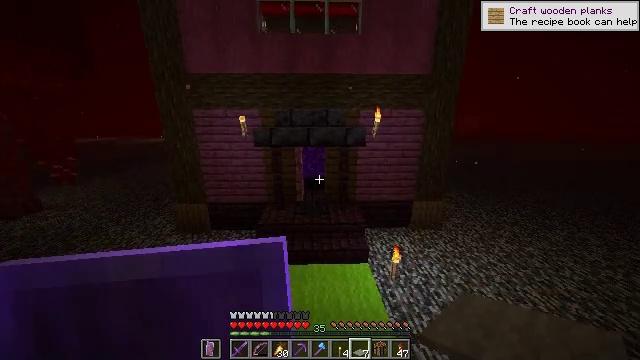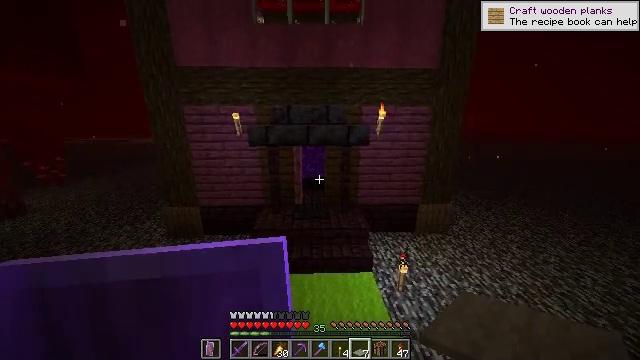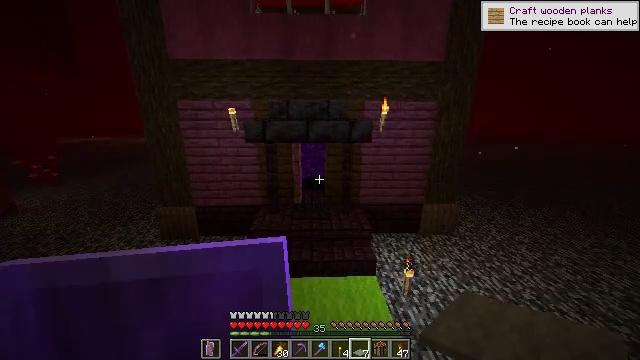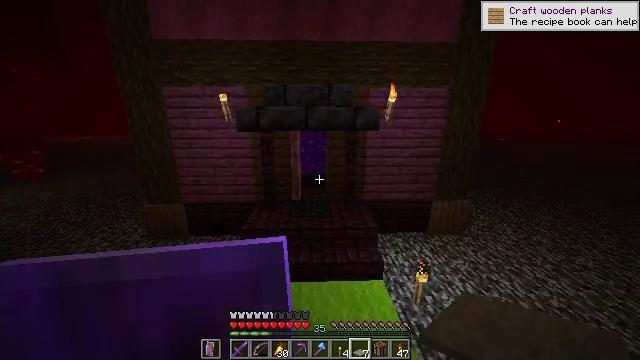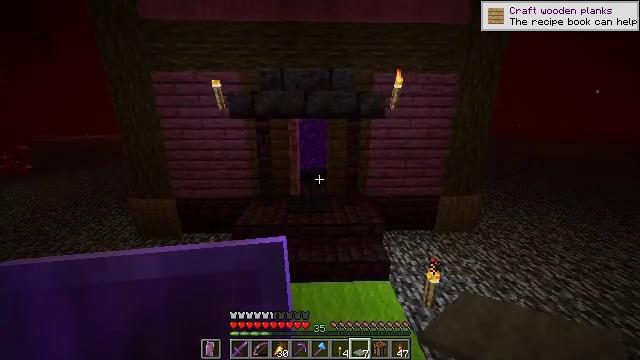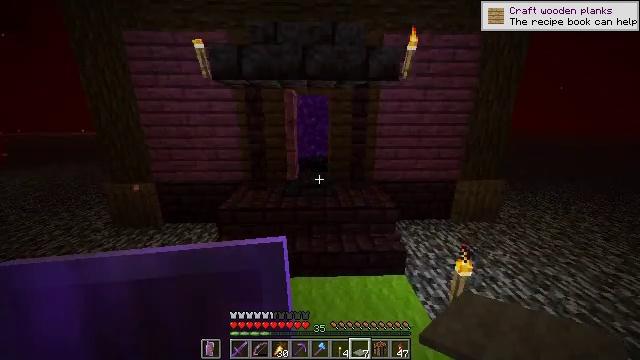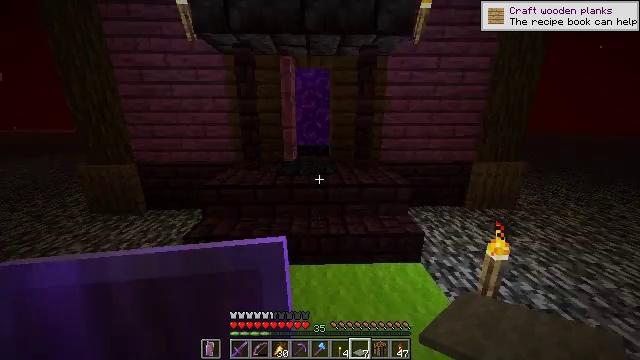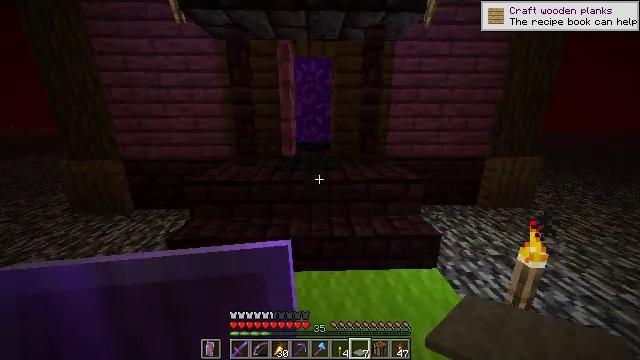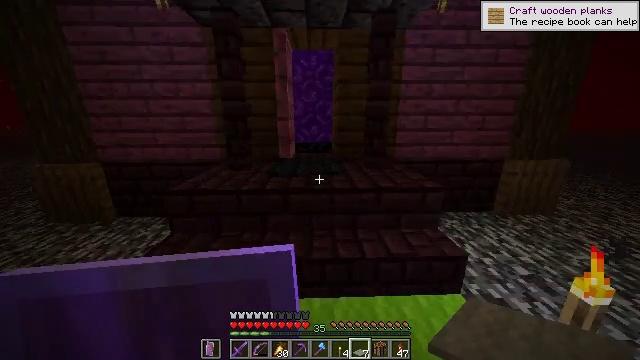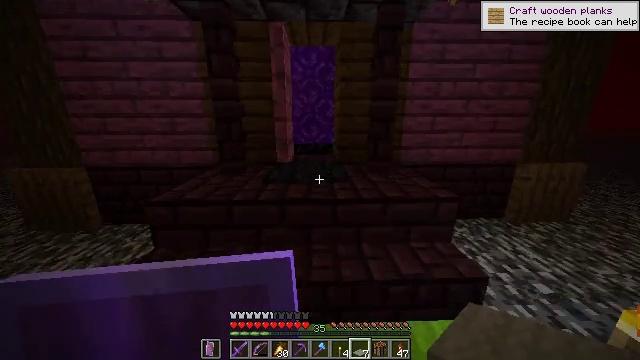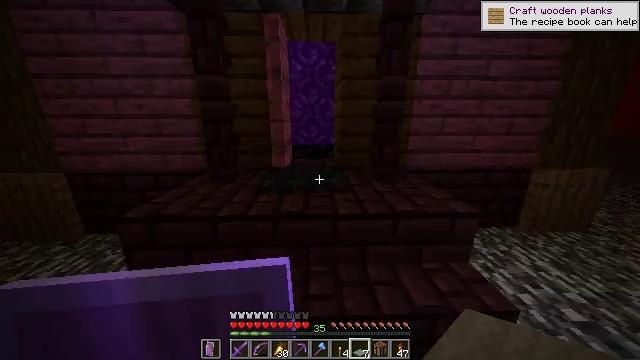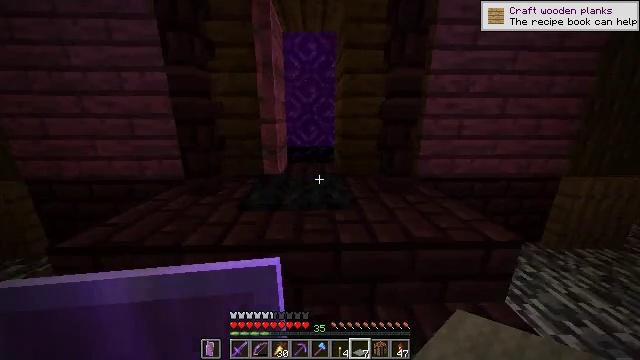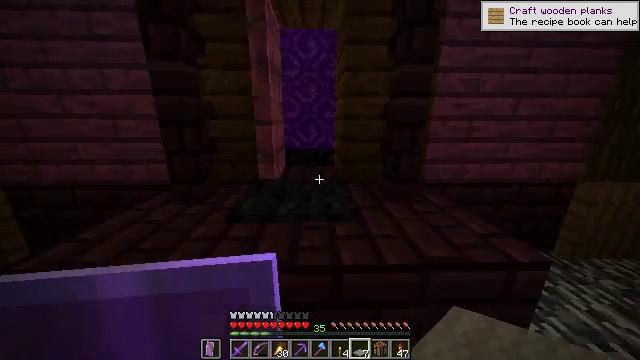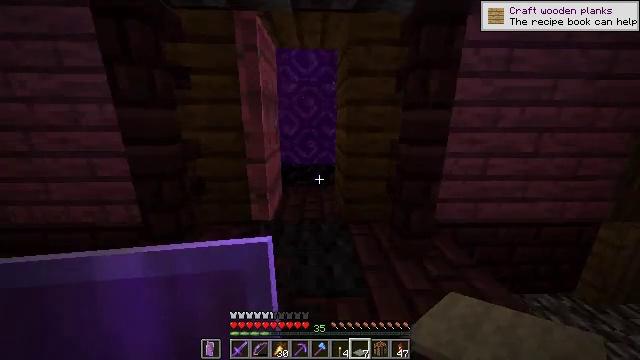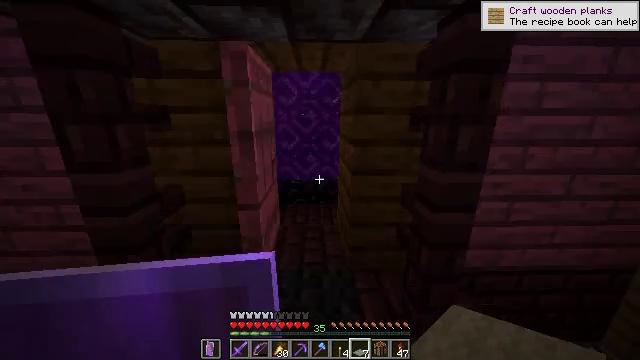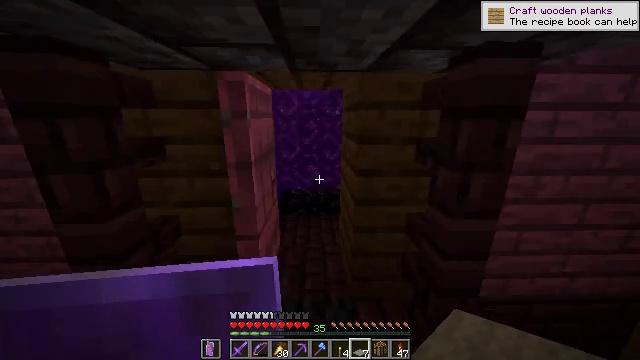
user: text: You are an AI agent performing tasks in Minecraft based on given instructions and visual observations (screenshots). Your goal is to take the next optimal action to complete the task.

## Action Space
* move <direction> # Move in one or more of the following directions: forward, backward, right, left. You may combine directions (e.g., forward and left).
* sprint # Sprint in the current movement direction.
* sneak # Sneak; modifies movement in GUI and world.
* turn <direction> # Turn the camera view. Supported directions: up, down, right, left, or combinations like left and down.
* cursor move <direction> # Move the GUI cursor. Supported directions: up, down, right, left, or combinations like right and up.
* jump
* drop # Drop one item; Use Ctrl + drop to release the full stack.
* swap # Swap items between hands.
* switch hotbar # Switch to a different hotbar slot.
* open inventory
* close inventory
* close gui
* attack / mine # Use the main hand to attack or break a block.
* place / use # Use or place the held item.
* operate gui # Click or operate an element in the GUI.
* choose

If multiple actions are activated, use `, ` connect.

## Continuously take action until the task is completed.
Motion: motion action
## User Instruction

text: Pick up the yellow carpet.
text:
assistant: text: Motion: move forward, sprint
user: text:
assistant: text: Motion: move forward, sprint
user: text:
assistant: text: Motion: move forward, sprint
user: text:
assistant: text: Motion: move forward, sprint
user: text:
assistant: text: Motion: move forward, sprint
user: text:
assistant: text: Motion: move forward, sprint
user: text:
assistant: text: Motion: move forward, sprint
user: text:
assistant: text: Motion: move forward, sprint
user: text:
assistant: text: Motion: move forward, sprint
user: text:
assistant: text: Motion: move forward, sprint
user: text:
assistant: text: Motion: move forward, sprint
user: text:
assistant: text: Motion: move forward, sprint
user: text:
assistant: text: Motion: move forward, sprint
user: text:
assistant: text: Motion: move forward, sprint
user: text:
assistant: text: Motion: move forward, sprint
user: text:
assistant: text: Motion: move forward, sprint
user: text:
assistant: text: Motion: move forward, sprint
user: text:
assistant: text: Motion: move forward, sprint
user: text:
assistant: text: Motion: move forward, sprint, turn left
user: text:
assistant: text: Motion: move forward, sprint, turn left
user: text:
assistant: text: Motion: move forward, sprint
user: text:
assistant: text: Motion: move forward, sprint
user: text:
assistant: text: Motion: move forward, sprint
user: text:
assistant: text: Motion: move forward, sprint
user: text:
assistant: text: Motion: move forward, sprint
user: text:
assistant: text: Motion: move forward, sprint
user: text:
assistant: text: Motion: move forward, sprint
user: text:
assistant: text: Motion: move forward, sprint
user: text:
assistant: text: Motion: move forward, sprint
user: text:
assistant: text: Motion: move forward, sprint